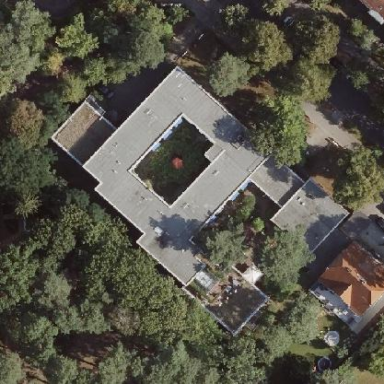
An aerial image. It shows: Nursing home.